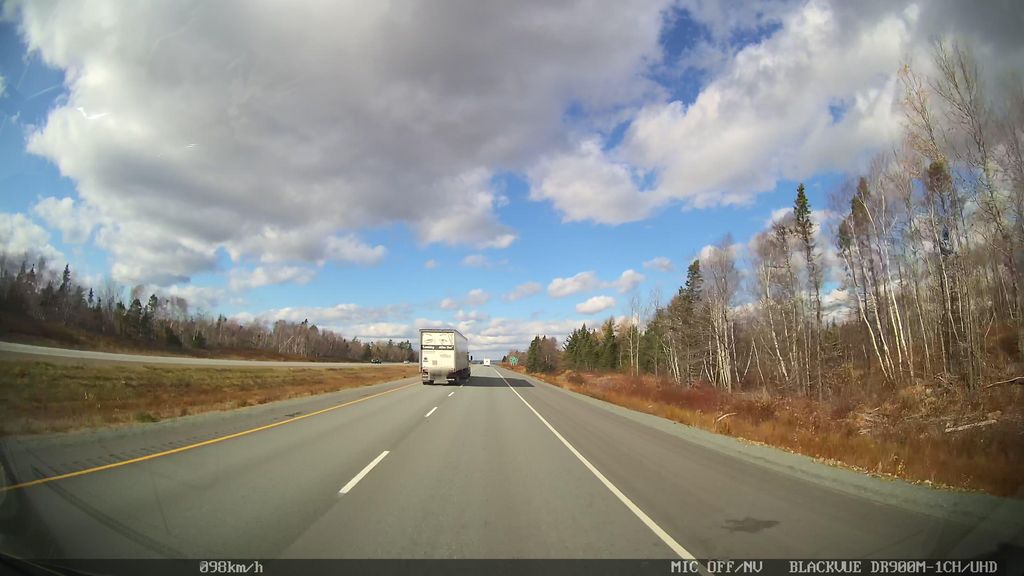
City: halifax